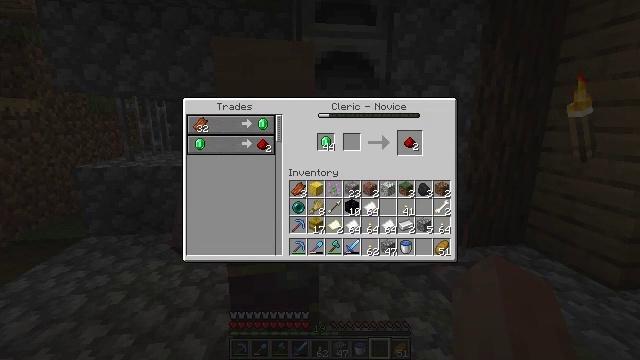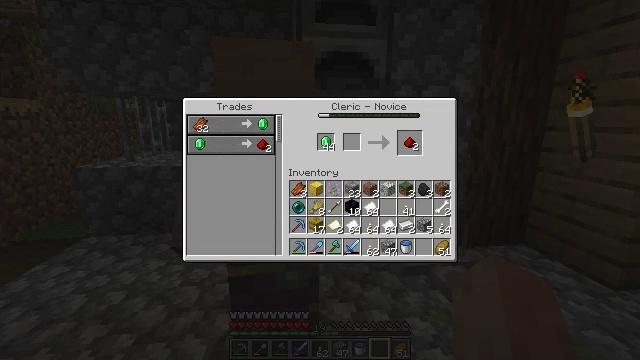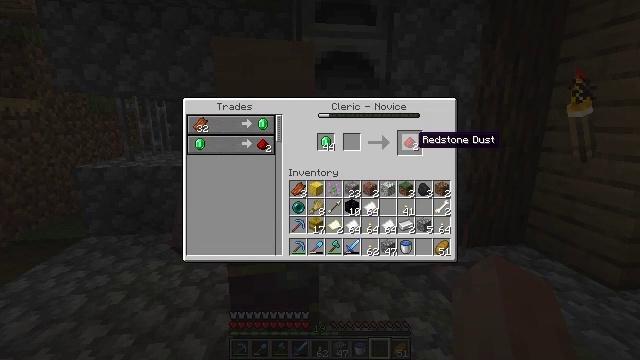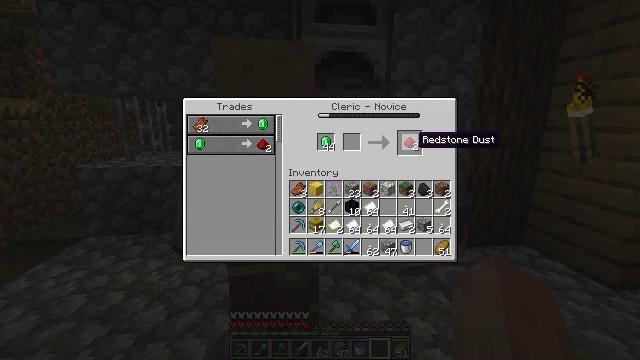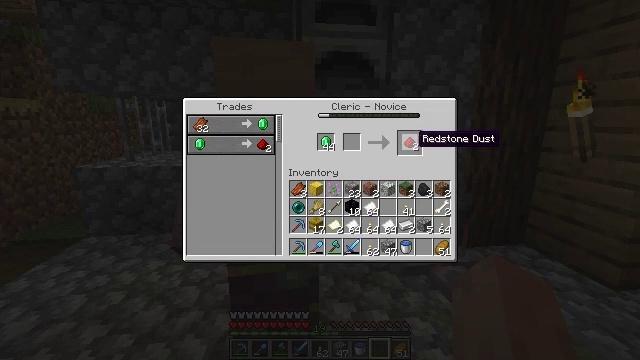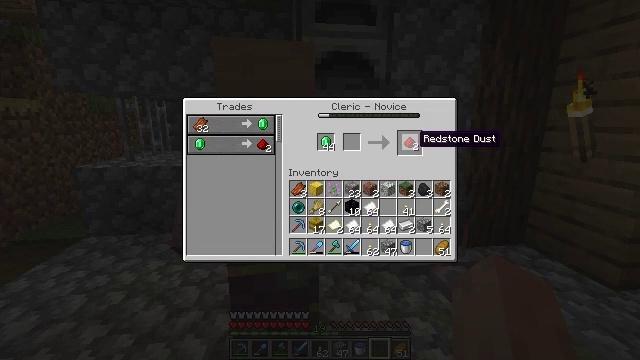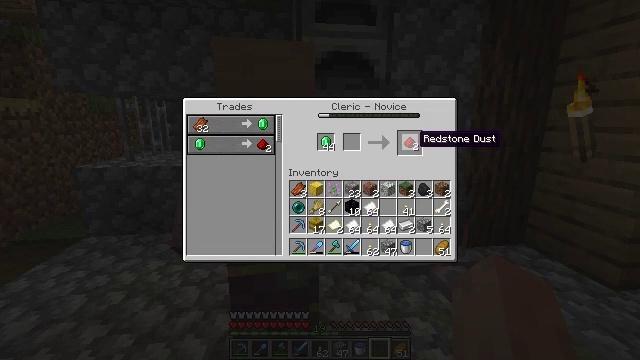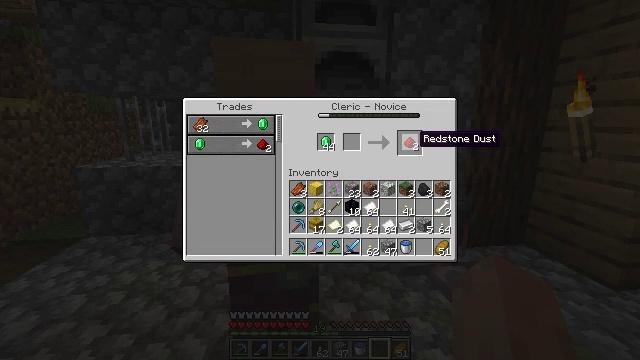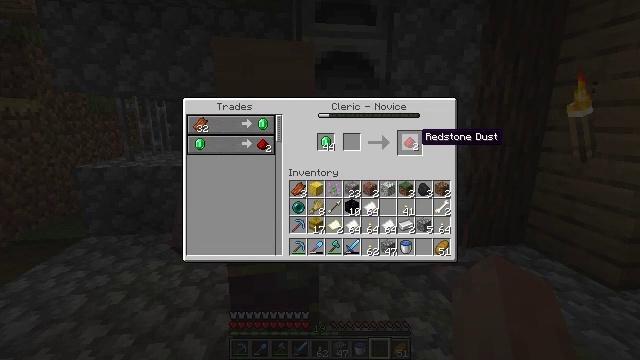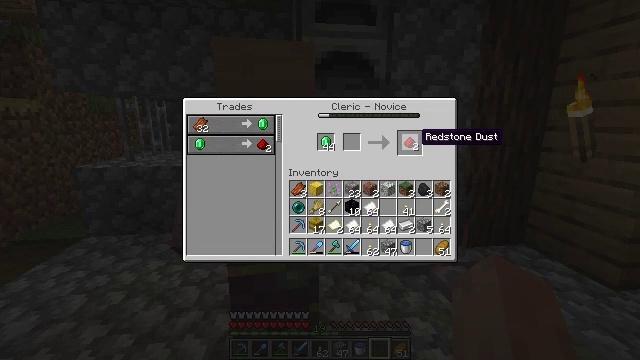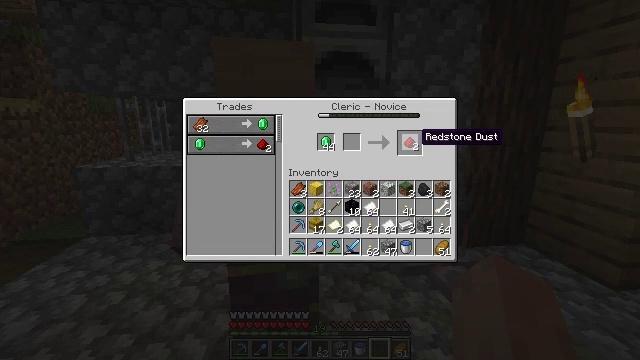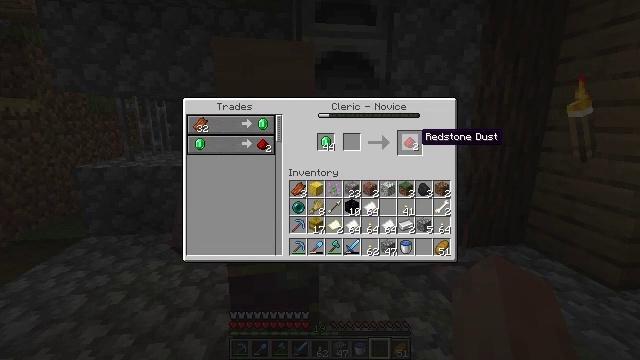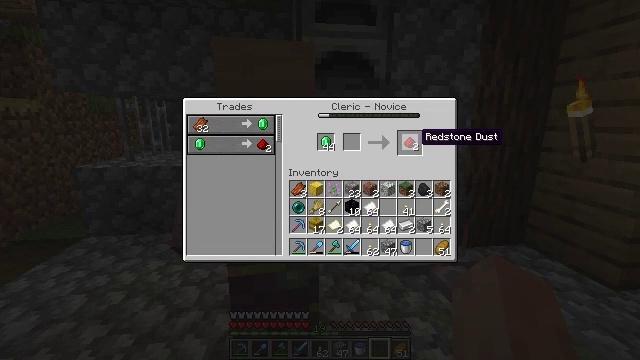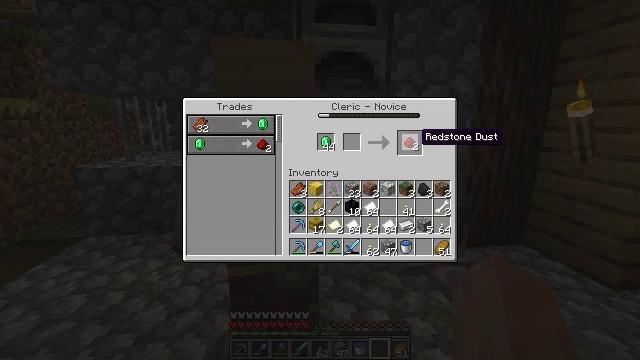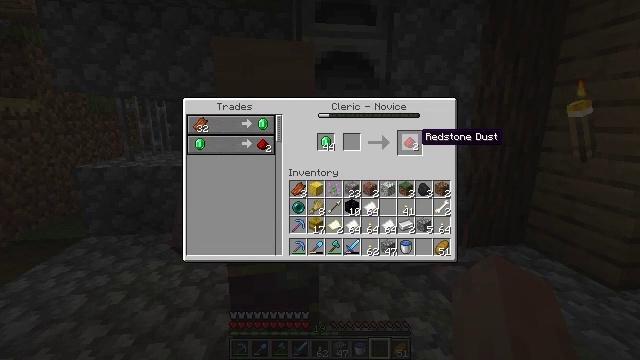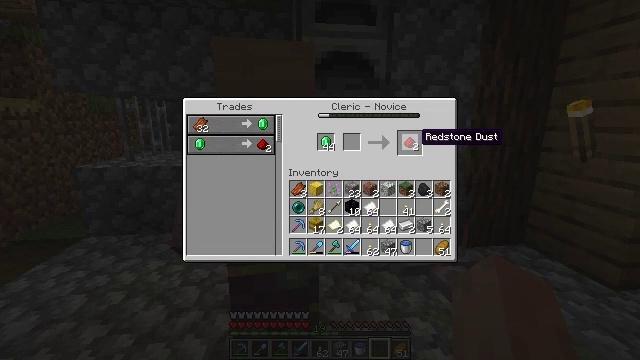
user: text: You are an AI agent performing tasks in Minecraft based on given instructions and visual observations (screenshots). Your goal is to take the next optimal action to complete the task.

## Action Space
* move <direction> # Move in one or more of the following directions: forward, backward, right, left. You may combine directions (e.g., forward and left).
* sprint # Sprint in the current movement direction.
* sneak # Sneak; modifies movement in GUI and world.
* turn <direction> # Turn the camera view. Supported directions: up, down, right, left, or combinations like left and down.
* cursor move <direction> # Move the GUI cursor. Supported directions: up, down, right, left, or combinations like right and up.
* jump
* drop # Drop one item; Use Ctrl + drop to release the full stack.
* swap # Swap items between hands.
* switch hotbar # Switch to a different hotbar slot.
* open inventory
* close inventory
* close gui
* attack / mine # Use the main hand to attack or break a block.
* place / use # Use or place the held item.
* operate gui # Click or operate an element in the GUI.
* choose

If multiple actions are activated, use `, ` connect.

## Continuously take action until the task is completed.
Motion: motion action
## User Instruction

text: Take materials to craft redstone.
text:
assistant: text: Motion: no_op
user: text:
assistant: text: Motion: no_op
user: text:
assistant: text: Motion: no_op
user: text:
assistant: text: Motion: no_op
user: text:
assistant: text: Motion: no_op
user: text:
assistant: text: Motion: no_op
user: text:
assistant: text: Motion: no_op
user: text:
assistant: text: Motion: no_op
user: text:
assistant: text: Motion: no_op
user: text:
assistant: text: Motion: no_op
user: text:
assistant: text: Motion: no_op
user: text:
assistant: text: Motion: no_op
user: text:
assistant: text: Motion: no_op
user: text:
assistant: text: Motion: no_op
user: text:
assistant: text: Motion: no_op
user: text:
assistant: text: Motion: no_op
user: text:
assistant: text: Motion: no_op
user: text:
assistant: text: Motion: no_op
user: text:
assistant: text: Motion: no_op
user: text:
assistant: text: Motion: no_op
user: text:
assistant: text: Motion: no_op
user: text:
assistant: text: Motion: no_op
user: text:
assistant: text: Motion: no_op
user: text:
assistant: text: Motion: no_op
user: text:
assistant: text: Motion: no_op
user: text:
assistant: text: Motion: no_op
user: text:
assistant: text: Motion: no_op
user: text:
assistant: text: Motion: no_op
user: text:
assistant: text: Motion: no_op
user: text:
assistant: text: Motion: no_op